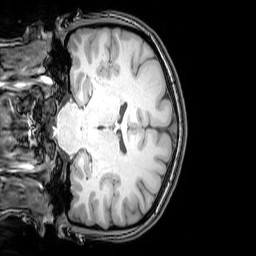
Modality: T1w
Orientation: coronal
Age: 22
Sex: female
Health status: healthy
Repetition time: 0.081 s
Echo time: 0.037 s